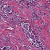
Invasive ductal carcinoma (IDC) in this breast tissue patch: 1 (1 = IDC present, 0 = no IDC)